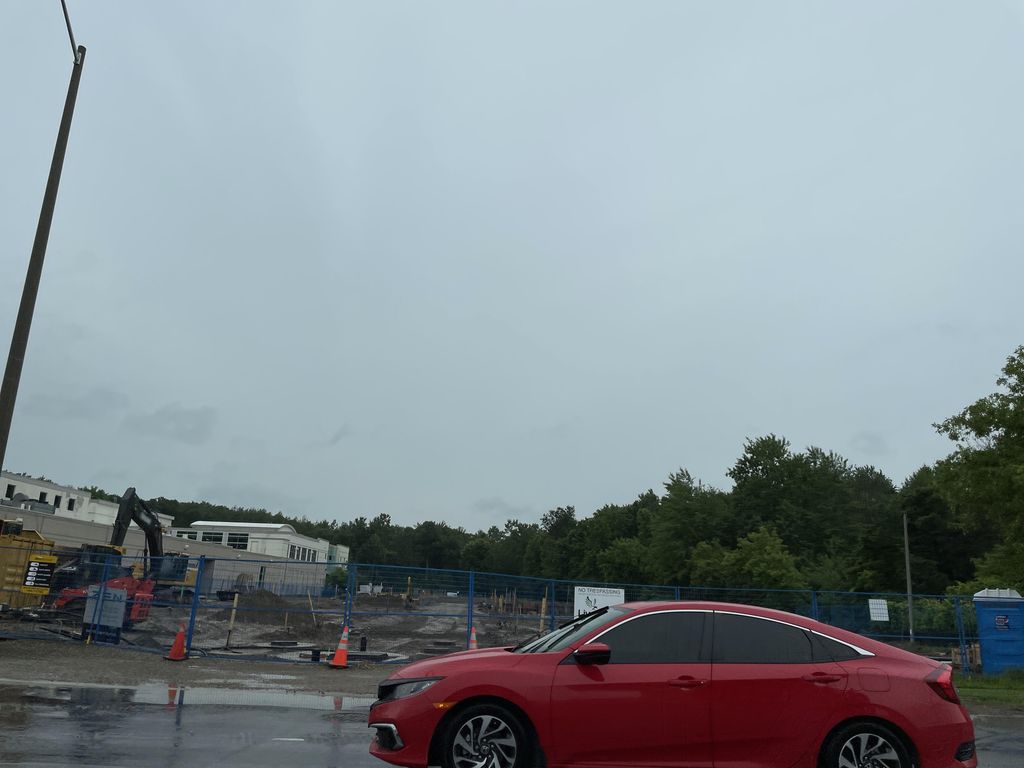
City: kitchener-waterloo